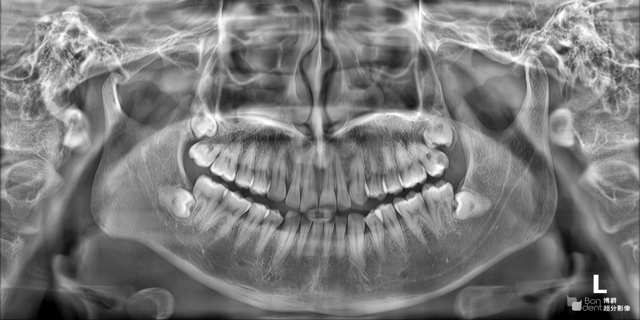
adult